Field crop: maize
Growth stage: 2
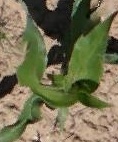
Species: maize